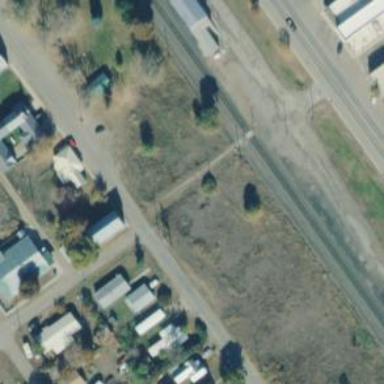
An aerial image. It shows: Railway crossing.